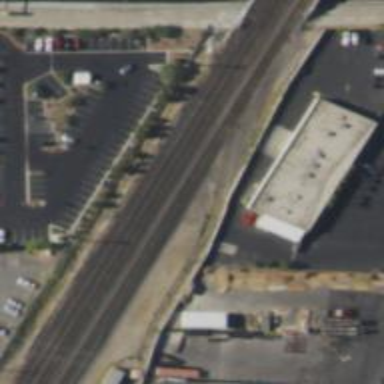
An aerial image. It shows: Rail spur service.